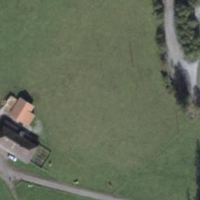
EUNIS habitat code: 23
Species observed at this site:
Marmota marmota
Miramella alpina
Larix decidua
Adenostyles alliariae
Gypaetus barbatus
Helleborus niger
Trifolium pratense
Fabriciana niobe
Astrantia minor
Astrantia major
Juniperus communis
Colias hyale
Erithacus rubecula
Vanessa atalanta
Clinopodium alpinum
Phyteuma betonicifolium
Periparus ater
Carduus defloratus
Echium vulgare
Erynnis tages
Sorbus aucuparia
Rupicapra rupicapra
Troglodytes troglodytes
Aricia artaxerxes
Sedum album
Silene dioica
Melitaea diamina
Vanessa cardui
Cupido minimus
Cinclus cinclus
Regulus regulus
Saxifraga aizoides
Pyrrhocorax graculus
Aquila chrysaetos
Motacilla alba
Saxifraga rotundifolia
Oxyria digyna
Traunsteinera globosa
Gymnadenia conopsea
Melitaea athalia
Sempervivum montanum
Nucifraga caryocatactes
Aglais urticae
Nymphalis antiopa
Phyteuma orbiculare
Motacilla cinerea
Carterocephalus palaemon
Macroglossum stellatarum
Podisma pedestris
Fringilla coelebs
Aruncus dioicus
Crepis aurea
Anthocharis cardamines
Chamaenerion fleischeri
Pieris rapae
Plantago media
Pieris brassicae
Rosa pendulina